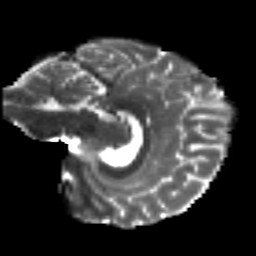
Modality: T2w
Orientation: sagittal
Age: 23
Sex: female
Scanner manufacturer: siemens
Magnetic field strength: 3 T
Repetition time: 8.8 s
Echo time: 0.085 s